Interaction volume radius: 5 \u00c5
Interaction volume height: 50 \u00c5
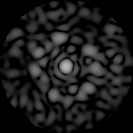
Disorder parameter: 0.8208